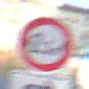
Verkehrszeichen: TatsaechlicheBreite2Komma3
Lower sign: RichtungsangabeDurchPfeile5
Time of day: MorningAfternoon
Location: Outdoor (Urban)
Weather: PartlyCloudy
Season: NotSpecified
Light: Natural